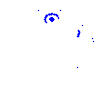
Particle: electron